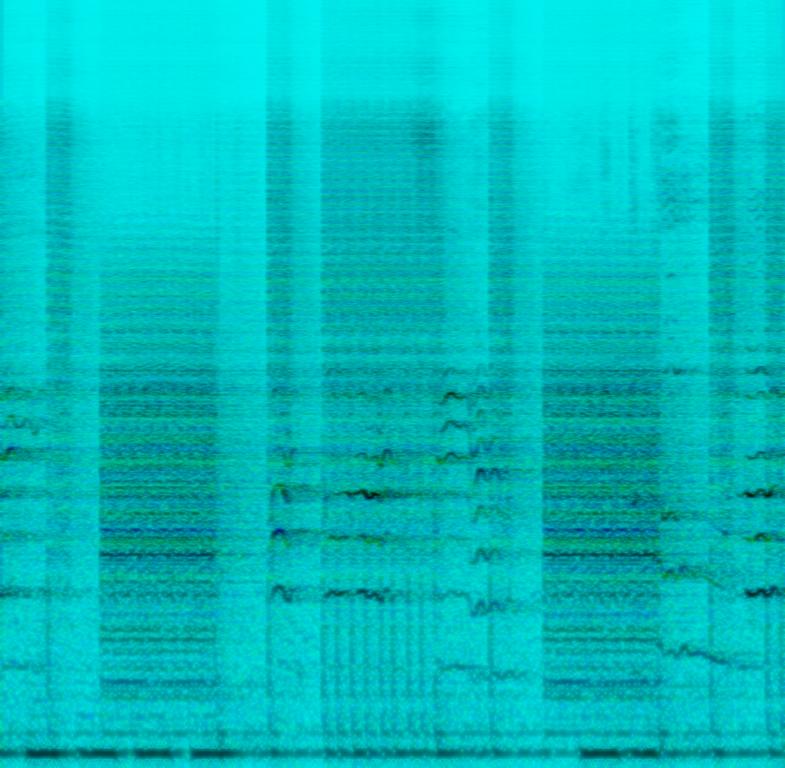
A female voice is singing in a higher pitch sounding melancholic. A digital drum is playing an unusual rhythm along with a soft sub bass and loud repeating digital industrial noises. This song may be playing in a post-apocalyptic video game-sequence.